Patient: sex M, age 46
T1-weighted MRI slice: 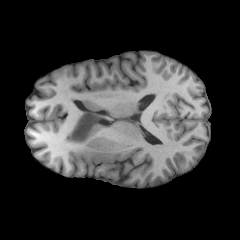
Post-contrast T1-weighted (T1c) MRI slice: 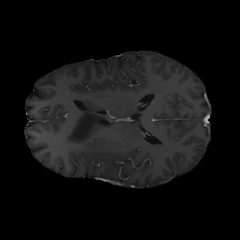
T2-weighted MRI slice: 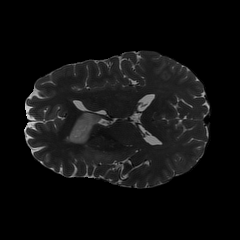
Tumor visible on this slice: yes
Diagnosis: Astrocytoma, IDH-mutant
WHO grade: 2